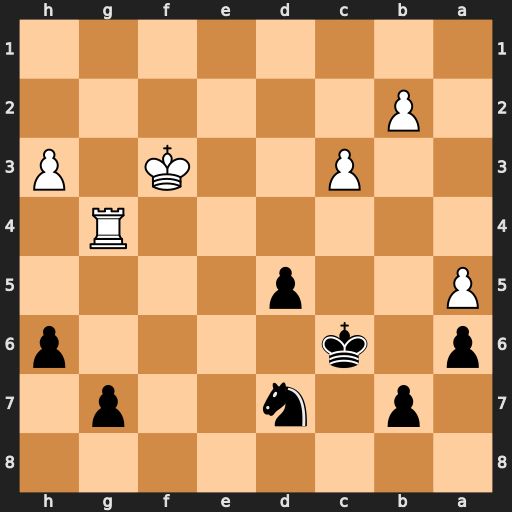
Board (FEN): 8/1p1n2p1/p1k4p/P2p4/6R1/2P2K1P/1P6/8
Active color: b
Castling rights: -
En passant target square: -
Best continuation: Ne5+ Kf4 Nxg4